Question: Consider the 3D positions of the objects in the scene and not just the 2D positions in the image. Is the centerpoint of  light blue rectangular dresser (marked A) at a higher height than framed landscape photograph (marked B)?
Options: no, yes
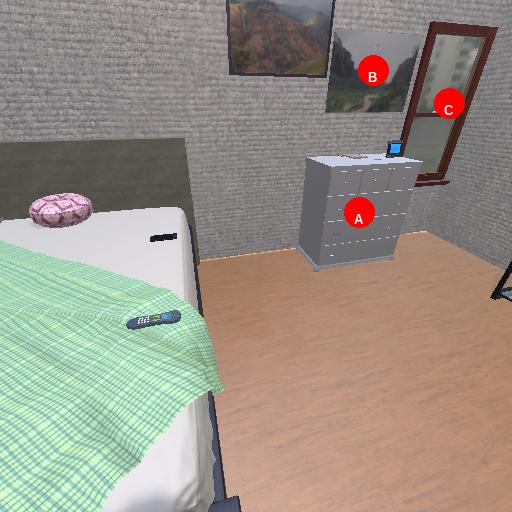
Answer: no